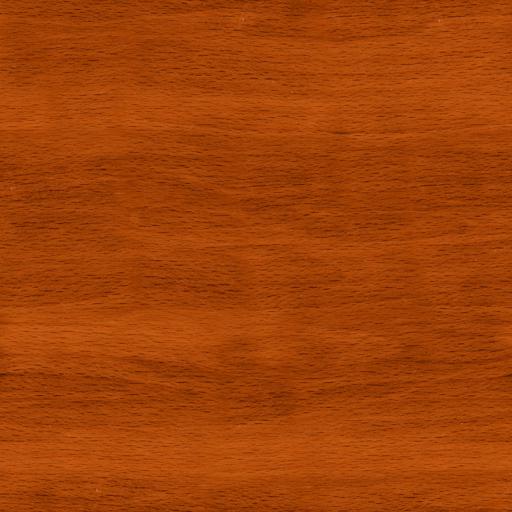
Tags: brown orange smooth wood wooden